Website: lowes
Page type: customer-info-address
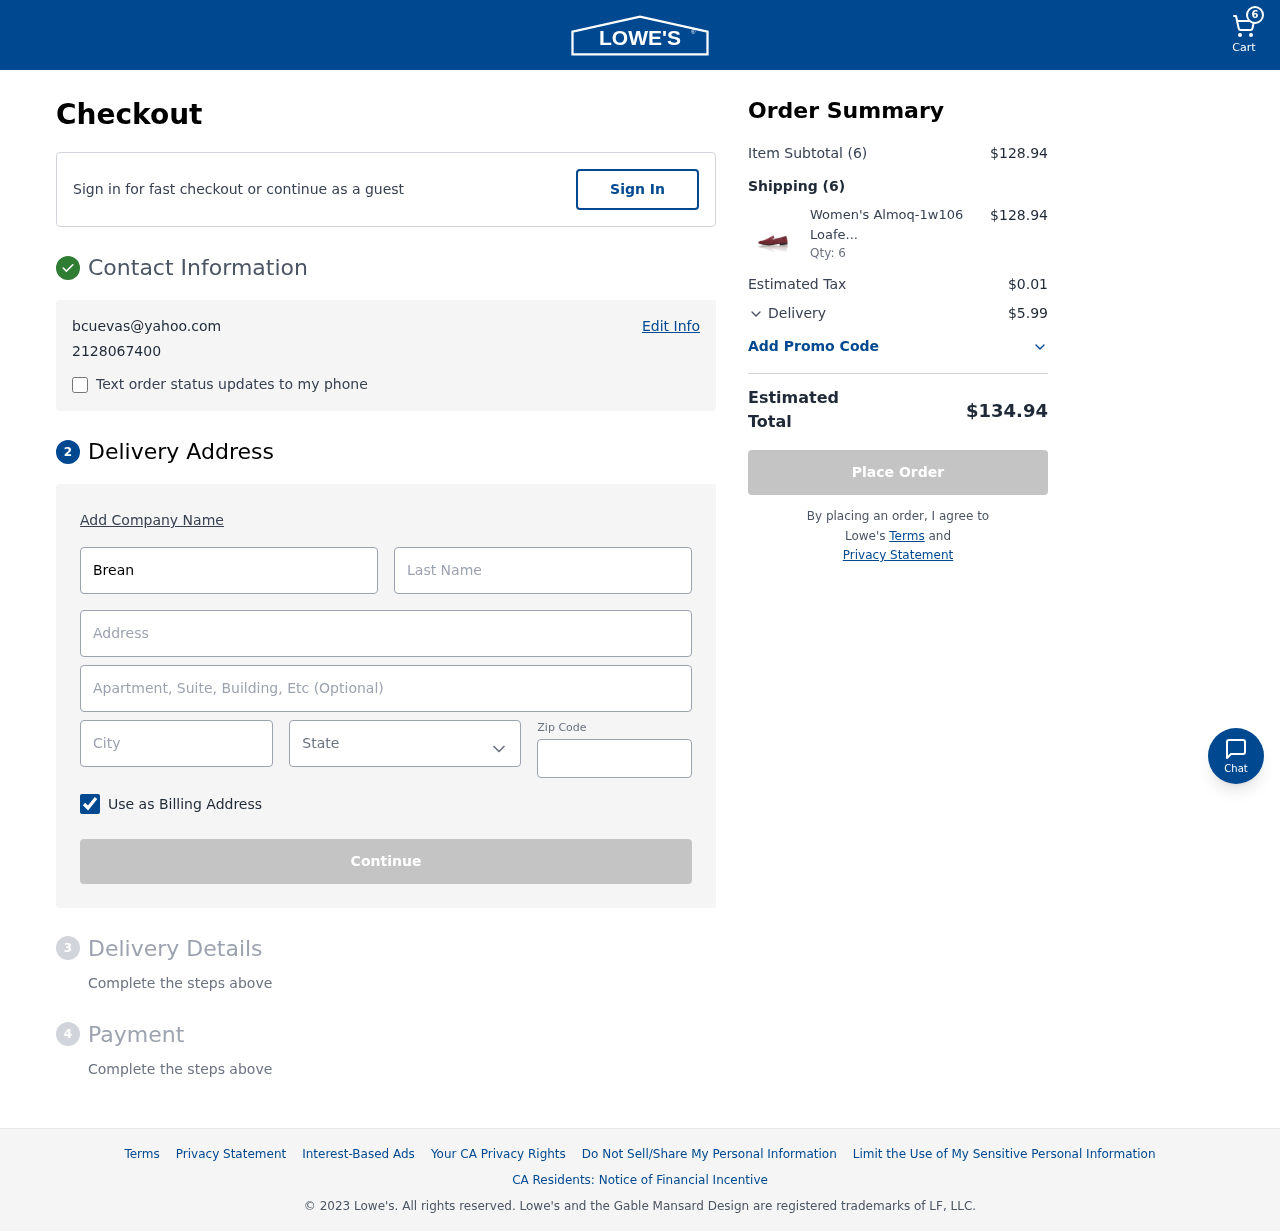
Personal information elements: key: PII_CITY
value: North Matthewfurt
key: PII_EMAIL
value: bcuevas@yahoo.com
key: PII_FIRSTNAME
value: Breanna
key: PII_LASTNAME
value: Cuevas
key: PII_PHONE
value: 2128067400
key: PII_POSTCODE
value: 62989
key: PII_STATE
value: FM
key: PII_STREET
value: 1336 Martin Mountains
Product elements: key: PRODUCT1_NAME
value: Women's Almoq-1w106 Loafers, Red Burgundy, 8 US
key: PRODUCT1_QUANTITY
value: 6
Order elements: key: ORDER_NUM_ITEMS
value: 6
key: ORDER_SUBTOTAL
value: $128.94
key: ORDER_NUM_ITEMS2
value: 6
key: ORDER_SUBTOTAL2
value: $128.94
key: ORDER_TAX
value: $0.01
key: ORDER_SHIPPING_COST
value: $5.99
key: ORDER_TOTAL
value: $134.94